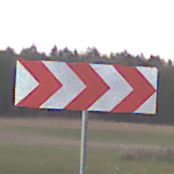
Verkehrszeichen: RichtungstafelnInKurvenGrossLinks
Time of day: SunriseSunset
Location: Outdoor (Nature)
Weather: PartlyCloudy
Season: NotSpecified
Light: Natural